Question: I am trying to use RestKit to retrieve a listing of events and I keep getting this:
'''
2013-05-20 10:52:56.708 EventApp[3380:c07] I restkit:RKLog.m:34 RestKit logging initialized...
2013-05-20 10:52:56.773 EventApp[3380:c07] *** Assertion failure in -[RKObjectRequestOperation initWithRequest:responseDescriptors:], /Users/mitchell/Desktop/eventapp/take2/EventApp/Pods/RestKit/Code/Network/RKObjectRequestOperation.m:158
2013-05-20 10:52:56.774 EventApp[3380:c07] *** Terminating app due to uncaught exception 'NSInternalInconsistencyException', reason: 'Invalid parameter not satisfying: responseDescriptors'
'''
I have been scratching my head for days on this one. As I have a fair amount of gaps in my iOS dev skills(about one project every year) it would greatly help if someone can just lead me in the right direction here using some laymen terms.
Please consider that I am looking to use enqueueObjectRequestOperation specifically for batching multiple requests. I have just pieced together bits of my code for translation here.
Here is what my datamodel looks like:

Here is the what the JSON file looks like:
'''
[{
"id":1,
"farm_id":1,
"all_day": "NO",
"from": "2013-05-08T18:45:38Z",
"to": "2013-05-08T18:45:38Z",
"name": "event 1",
"desc": "some description",
"photo": "some.png",
"price": "price"
}]
'''
Here is my code:
'''
NSManagedObjectContext *context;
RKObjectManager *objectManager;
if (self.eventContext == nil) {
NSError *error = nil;
NSURL *modelURL = [NSURL fileURLWithPath:[[NSBundle mainBundle] pathForResource:@"FarmApp" ofType:@"momd"]];
RKEntityMapping *entityMapping;
// NOTE: Due to an iOS 5 bug, the managed object model returned is immutable.
NSManagedObjectModel *managedObjectModel = [[[NSManagedObjectModel alloc] initWithContentsOfURL:modelURL] mutableCopy];
RKManagedObjectStore *managedObjectStore = [[RKManagedObjectStore alloc] initWithManagedObjectModel:managedObjectModel];
// Initialize the Core Data stack
[managedObjectStore createPersistentStoreCoordinator];
NSPersistentStore __unused *eventPersistentStore = [managedObjectStore addInMemoryPersistentStore:&error];
NSAssert(eventPersistentStore, @"Failed to add persistent store: %@", error);
[managedObjectStore createManagedObjectContexts];
// Set the default store shared instance
[RKManagedObjectStore setDefaultStore:managedObjectStore];
// Configure the object manager
RKObjectManager *objectManager = [RKObjectManager managerWithBaseURL:[NSURL URLWithString:@"http://sandbox.bm.com"]];
[RKObjectManager setSharedManager:objectManager];
[objectManager setRequestSerializationMIMEType:@"application/json"];
[objectManager setAcceptHeaderWithMIMEType:@"text/plain"];
objectManager.managedObjectStore = managedObjectStore;
entityMapping = [RKEntityMapping mappingForEntityForName:@"Event" inManagedObjectStore:managedObjectStore];
[entityMapping addAttributeMappingsFromDictionary:@{
@"id": @"eventID",
@"farm_id": @"farm",
@"all_day": @"allDay",
@"from": @"from",
@"to": @"to",
@"name": @"name",
@"desc": @"desc",
@"photo": @"photo",
@"price": @"price"
}];
RKResponseDescriptor *successDescriptor = [RKResponseDescriptor responseDescriptorWithMapping:entityMapping pathPattern:nil keyPath:nil statusCodes:RKStatusCodeIndexSetForClass(RKStatusCodeClassSuccessful)];
[objectManager addResponseDescriptor:successDescriptor];
RKResponseDescriptor *errorDescriptor = [RKResponseDescriptor responseDescriptorWithMapping:entityMapping pathPattern:nil keyPath:@"errors" statusCodes:RKStatusCodeIndexSetForClass(RKStatusCodeClassClientError)];
[objectManager addResponseDescriptor:errorDescriptor];
self.eventContext = managedObjectStore.mainQueueManagedObjectContext;
}
context = self.eventContext;
NSString* url = [NSString stringWithFormat:@"http://sandbox.bm.com/farmapp/%@.json", @"events"];
NSURLRequest *request = [NSURLRequest requestWithURL:[NSURL URLWithString:url]];
RKObjectRequestOperation *operation = [[RKObjectRequestOperation alloc] initWithRequest:request responseDescriptors:[objectManager responseDescriptors]];
[operation setCompletionBlockWithSuccess:nil failure:^(RKObjectRequestOperation *operation, NSError *error) {
NSLog(@"Loaded this error: %@", [error localizedDescription]);
}];
NSArray *operations = [NSArray arrayWithObjects:operation, nil];
for (int i = 0; i < [operations count]; i++ ) {
[[RKObjectManager sharedManager] enqueueObjectRequestOperation:[operations objectAtIndex:i]];
}
'''
Can someone out there help me?
'''
if (self.eventContext == nil) {
NSManagedObjectContext *context;
RKObjectManager *objectManager;
NSError *error = nil;
NSURL *modelURL = [NSURL fileURLWithPath:[[NSBundle mainBundle] pathForResource:@"FarmApp" ofType:@"momd"]];
RKEntityMapping *entityMapping;
// NOTE: Due to an iOS 5 bug, the managed object model returned is immutable.
NSManagedObjectModel *managedObjectModel = [[[NSManagedObjectModel alloc] initWithContentsOfURL:modelURL] mutableCopy];
RKManagedObjectStore *managedObjectStore = [[RKManagedObjectStore alloc] initWithManagedObjectModel:managedObjectModel];
// Initialize the Core Data stack
[managedObjectStore createPersistentStoreCoordinator];
NSPersistentStore __unused *eventPersistentStore = [managedObjectStore addInMemoryPersistentStore:&error];
NSAssert(eventPersistentStore, @"Failed to add persistent store: %@", error);
[managedObjectStore createManagedObjectContexts];
// Set the default store shared instance
[RKManagedObjectStore setDefaultStore:managedObjectStore];
// Configure the object manager
objectManager = [RKObjectManager managerWithBaseURL:[NSURL URLWithString:@"http://sandbox.bm.com"]];
[RKObjectManager setSharedManager:objectManager];
[objectManager setRequestSerializationMIMEType:@"application/json"];
[objectManager setAcceptHeaderWithMIMEType:@"text/plain"];
objectManager.managedObjectStore = managedObjectStore;
entityMapping = [RKEntityMapping mappingForEntityForName:@"Event" inManagedObjectStore:managedObjectStore];
[entityMapping addAttributeMappingsFromDictionary:@{
@"id": @"eventID",
//@"farm_id": @"farm",-->cannot create relationship this way
@"farm_id" : @"farmID",//farmID attribute needs to be added to Event's model
@"all_day": @"allDay",
@"from": @"from",
@"to": @"to",
@"name": @"name",
@"desc": @"desc",
@"photo": @"photo",
@"price": @"price"
}];
[entityMapping addConnectionForRelationship:@"farm" connectedBy:@"farmID"];
RKResponseDescriptor *successDescriptor = [RKResponseDescriptor responseDescriptorWithMapping:entityMapping pathPattern:nil keyPath:@"events" statusCodes:RKStatusCodeIndexSetForClass(RKStatusCodeClassSuccessful)];
[objectManager addResponseDescriptor:successDescriptor];
RKResponseDescriptor *errorDescriptor = [RKResponseDescriptor responseDescriptorWithMapping:entityMapping pathPattern:nil keyPath:@"errors" statusCodes:RKStatusCodeIndexSetForClass(RKStatusCodeClassClientError)];
[objectManager addResponseDescriptor:errorDescriptor];
self.eventContext = managedObjectStore.mainQueueManagedObjectContext;
context = self.eventContext;
NSString* url = [NSString stringWithFormat:@"http://sandbox.bm.com/farmapp/%@.json", @"events"];
NSURLRequest *request = [NSURLRequest requestWithURL:[NSURL URLWithString:url]];
RKManagedObjectRequestOperation *operation = [objectManager managedObjectRequestOperationWithRequest:request managedObjectContext:managedObjectStore.mainQueueManagedObjectContext success:^(RKObjectRequestOperation *operation, RKMappingResult *mappingResult) {
NSLog(@"Success");
} failure:^(RKObjectRequestOperation *operation, NSError *error) {
NSLog(@"Failure");
}];
NSArray *operations = [NSArray arrayWithObjects:operation, nil];
for (int i = 0; i < [operations count]; i++ ) {
[[RKObjectManager sharedManager] enqueueObjectRequestOperation:[operations objectAtIndex:i]];
}
}
'''
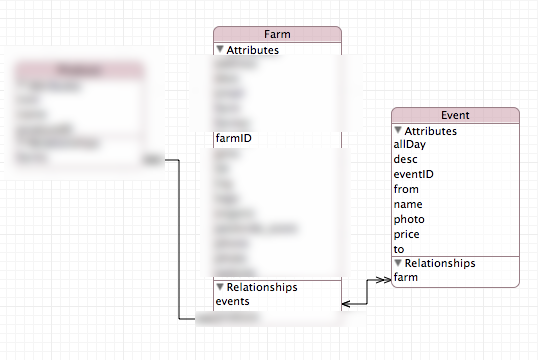
Answer: As @JoelH. suggests in one of his comments, you need to use RKManagedObjectRequestOperation instead of RKObjectRequestOperation.
For example :
'''
RKManagedObjectRequestOperation *operation = [objectmanager managedObjectRequestOperationWithRequest:request managedObjectContext:managedObjectStore.mainQueueManagedObjectContext success:^(RKObjectRequestOperation *operation, RKMappingResult *mappingResult) {
NSLog(@"Success");
} failure:^(RKObjectRequestOperation *operation, NSError *error) {
NSLog(@"Failure");
}];
'''
Besides, I think the way you are mapping
'''
@"farm_id": @"farm"
'''
is not correct.
If you want to build the relationship between Event and Farm, you need to use one of these methods :
<URL>
or <URL>
If the Farm object already exists and you only want to map the new Event, I would go for addConnectionForRelationship:connectedBy:
For example :
'''
RKEntityMapping* eventMapping = [RKEntityMapping mappingForEntityForName:@"Event" inManagedObjectStore:managedObjectStore];
[entityMapping addAttributeMappingsFromDictionary:@{
@"id": @"eventID",
//@"farm_id": @"farm",-->cannot create relationship this way
@"farm_id" : @"farmID",//farmID attribute needs to be added to Event's model
@"all_day": @"allDay",
@"from": @"from",
@"to": @"to",
@"name": @"name",
@"desc": @"desc",
@"photo": @"photo",
@"price": @"price"
}];
[eventMapping addConnectionForRelationship:@"farm" connectedBy:@"farmID"];
'''
It would also require to add a farmID attribute in your Event model, as RestKit <URL> yet.